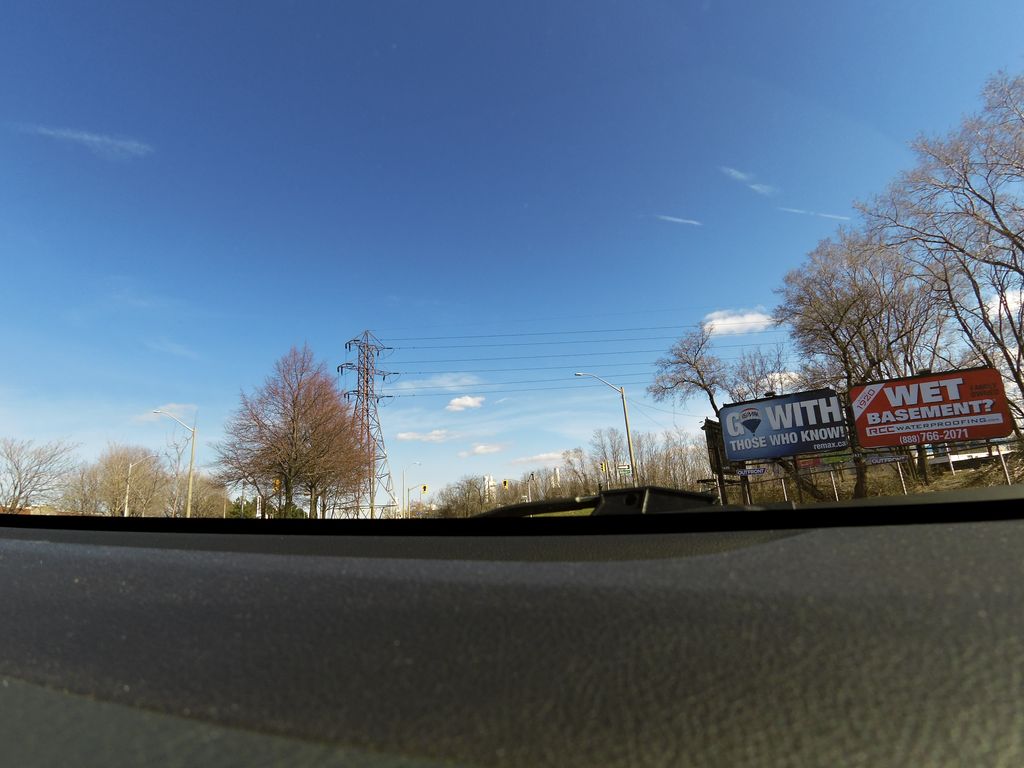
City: hamilton